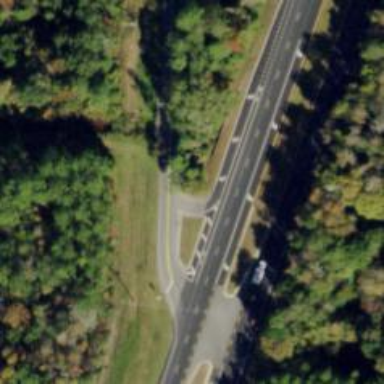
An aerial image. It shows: Trunk link highway.